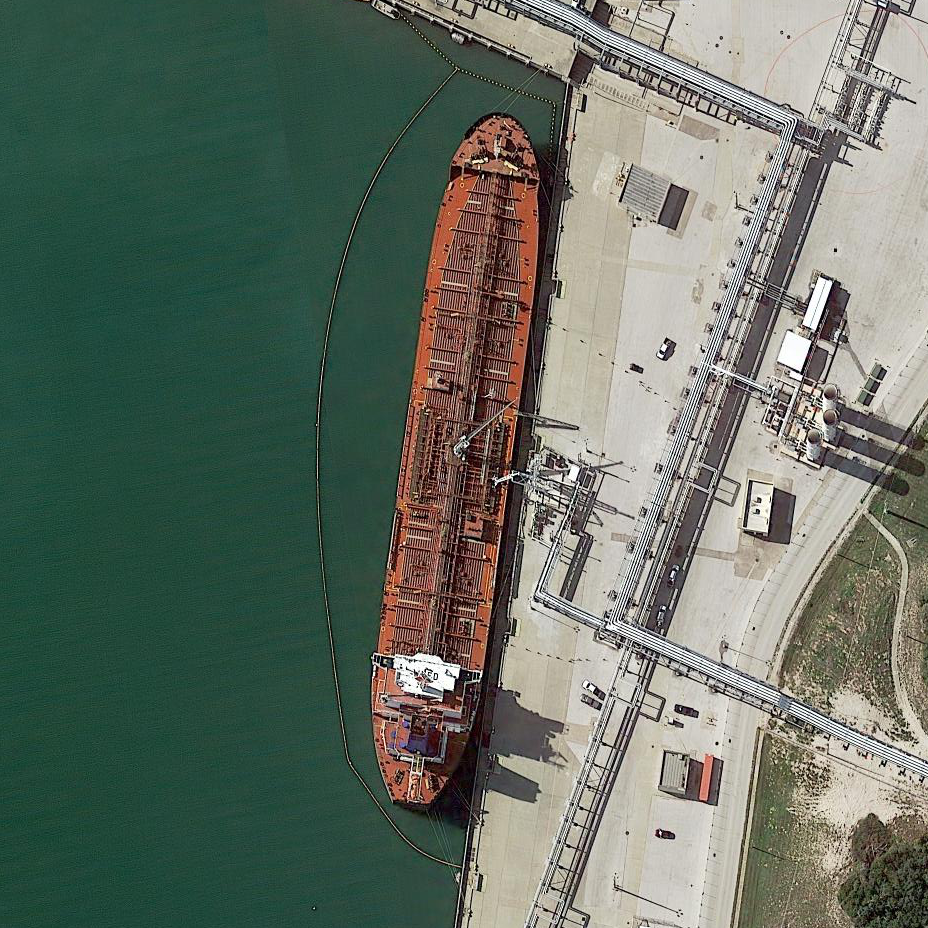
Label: Cargo_ship